The plot is a time-scale (wavelet) decomposition of a bearing vibration signal. What is the most likely bearing condition (normal, inner_race, outer_race, ball)?
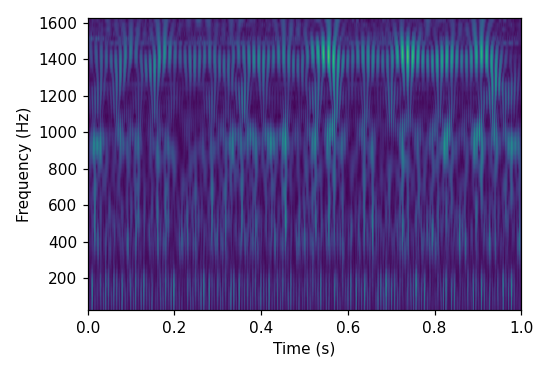
Answer: inner_race